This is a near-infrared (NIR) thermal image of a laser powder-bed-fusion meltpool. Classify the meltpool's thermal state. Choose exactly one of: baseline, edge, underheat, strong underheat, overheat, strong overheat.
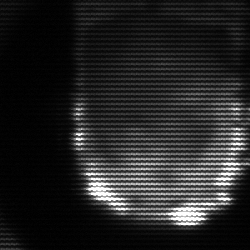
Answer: baseline